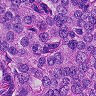
Metastatic tissue present: yes